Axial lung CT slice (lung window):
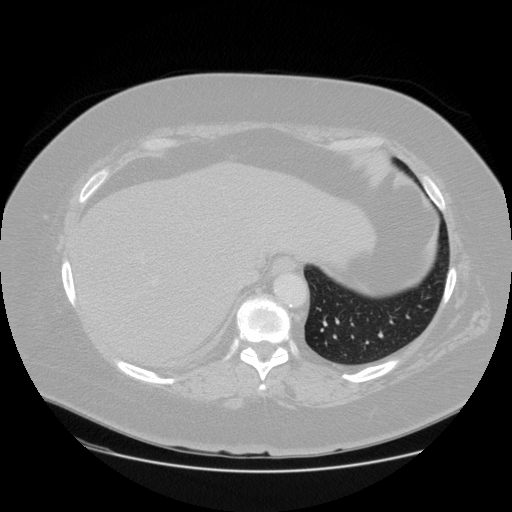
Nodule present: no